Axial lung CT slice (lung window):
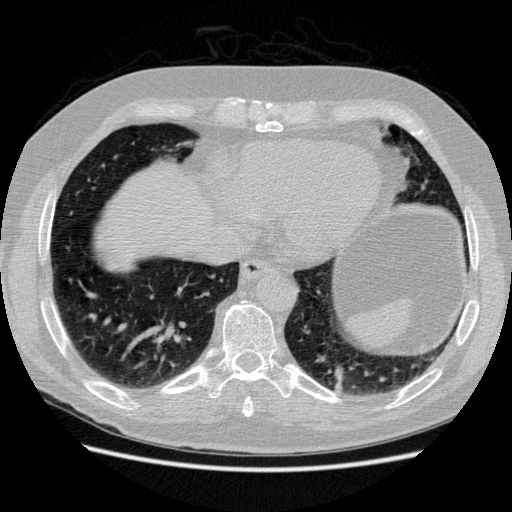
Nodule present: no